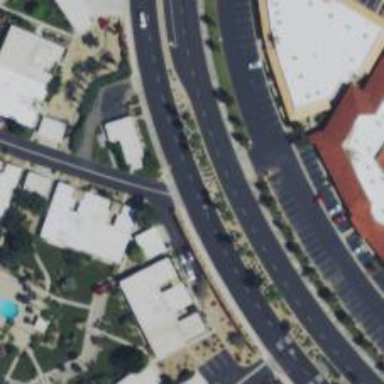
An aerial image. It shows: Tertiary road with asphalt surface lined with retail stores.